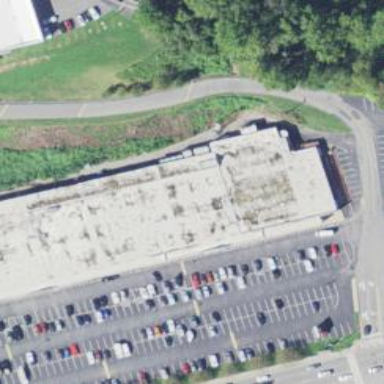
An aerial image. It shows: Supermarket.